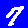
Digit: 7